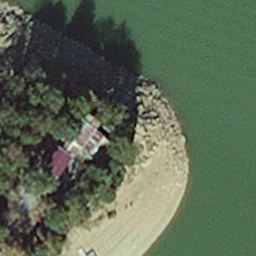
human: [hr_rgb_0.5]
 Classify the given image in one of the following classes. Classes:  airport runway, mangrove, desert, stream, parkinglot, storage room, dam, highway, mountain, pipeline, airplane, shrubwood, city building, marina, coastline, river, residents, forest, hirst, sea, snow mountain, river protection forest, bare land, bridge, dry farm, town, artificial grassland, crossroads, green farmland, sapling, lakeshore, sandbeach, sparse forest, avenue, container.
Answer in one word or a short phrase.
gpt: hirst